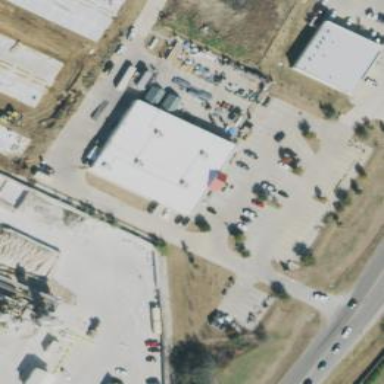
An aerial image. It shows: Country store within building.